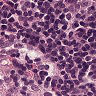
Metastatic tissue present: no